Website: walmart
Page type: address-validator
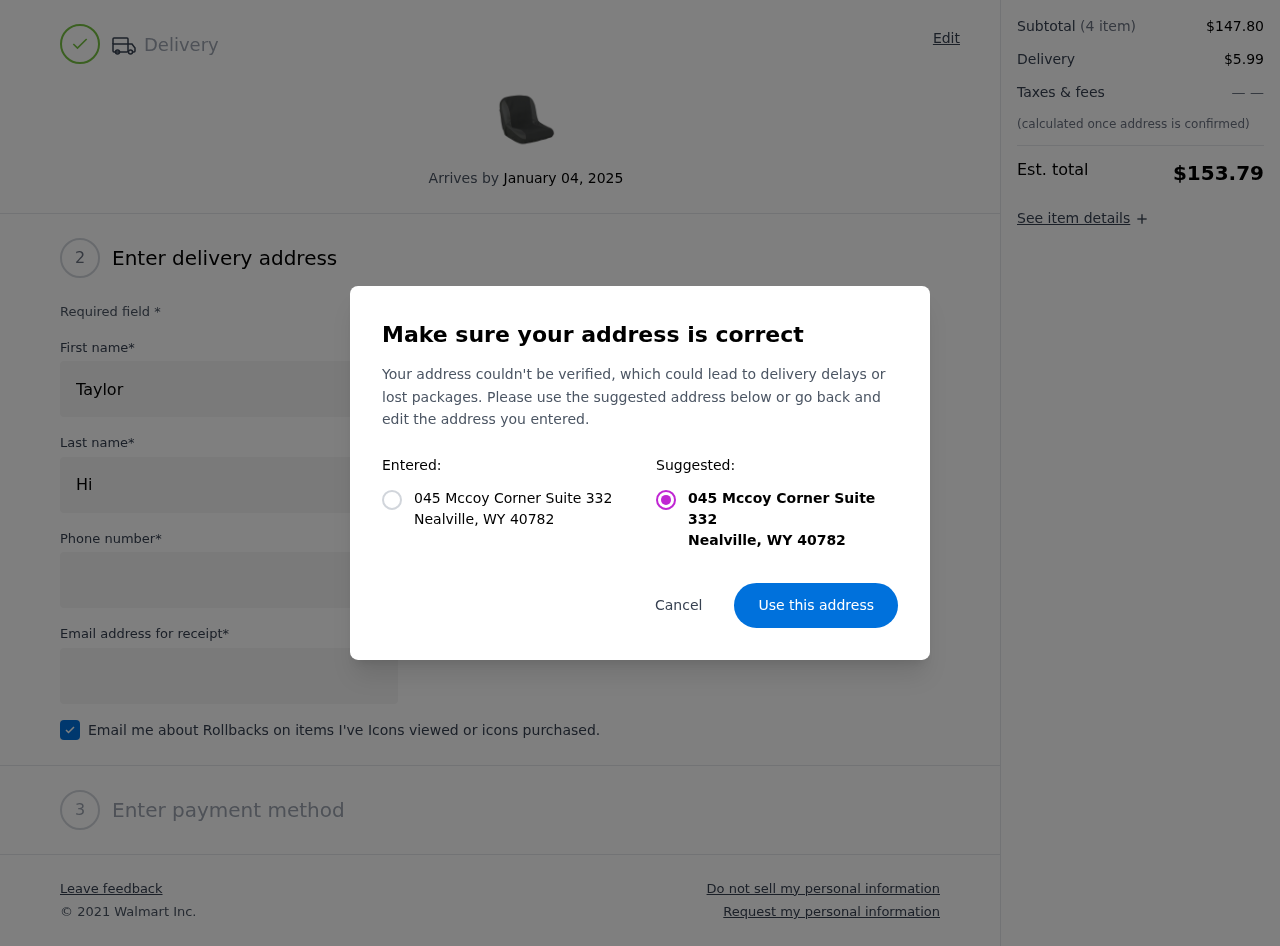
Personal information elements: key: PII_CITY
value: Nealville
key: PII_POSTCODE
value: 40782
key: PII_STATE_ABBR
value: WY
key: PII_STREET
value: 045 Mccoy Corner Suite 332
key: PII_FIRSTNAME
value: Taylor
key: PII_LASTNAME
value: Hinton
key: PII_PHONE
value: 6386023323
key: PII_EMAIL
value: thinton@hotmail.com
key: PII_POSTCODE_FULL
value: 40782
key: PII_POSTCODE_NUMERIC
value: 40782
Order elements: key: ORDER_DELIVERY_DATE
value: January 04, 2025
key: ORDER_SUBTOTAL
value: $147.80
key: ORDER_SHIPPING_COST
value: $5.99
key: ORDER_TOTAL
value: $153.79